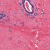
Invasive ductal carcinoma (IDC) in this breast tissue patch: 0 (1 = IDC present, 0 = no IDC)